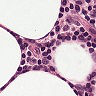
Metastatic tissue present: no